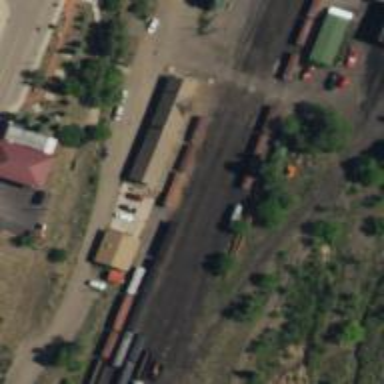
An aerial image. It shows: Narrow-gauge railway in yard.